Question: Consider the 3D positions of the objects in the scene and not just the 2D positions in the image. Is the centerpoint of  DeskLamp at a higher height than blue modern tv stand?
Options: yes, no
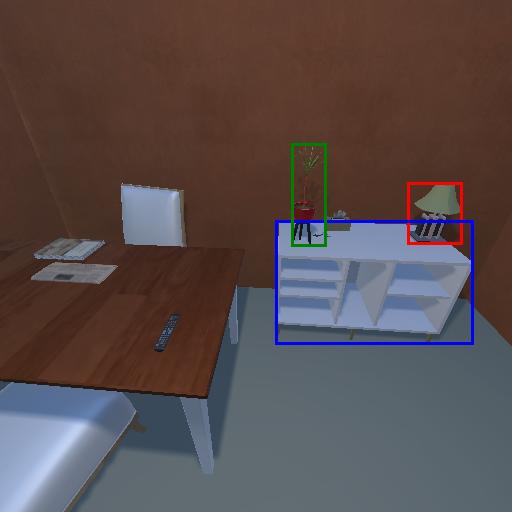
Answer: yes